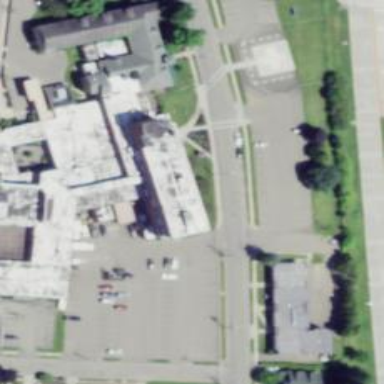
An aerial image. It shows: Part of building.